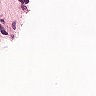
Metastatic tissue present: no